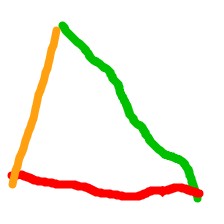
Shape: triangle